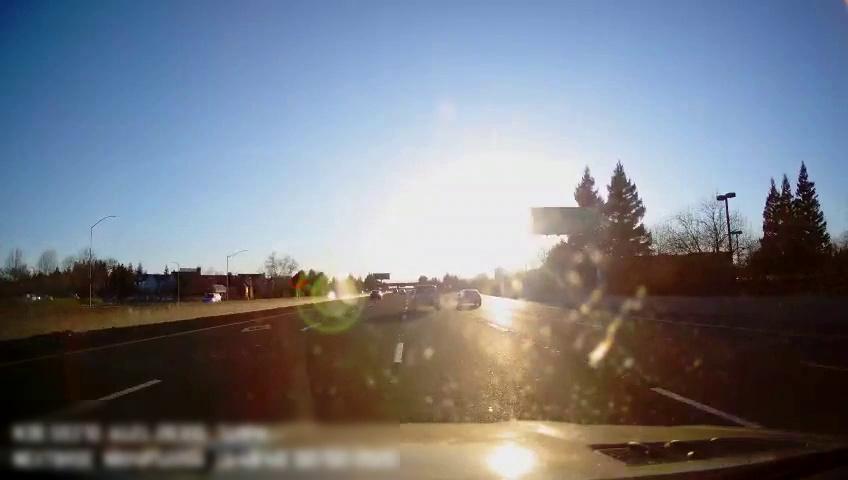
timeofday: Day
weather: Sunny
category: Drivable Space
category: Vehicles | Car
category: Vehicles | Truck
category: Vehicles | Car
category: Vehicles | SUV
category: Lanes | Alternate Lane
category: Lanes | Alternate Lane
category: Lanes | Current Lane
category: Lanes | Current Lane
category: Lanes | Alternate Lane
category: Lanes | Alternate Lane
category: Traffic | Signs
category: Traffic | Signs
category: Traffic | Signs